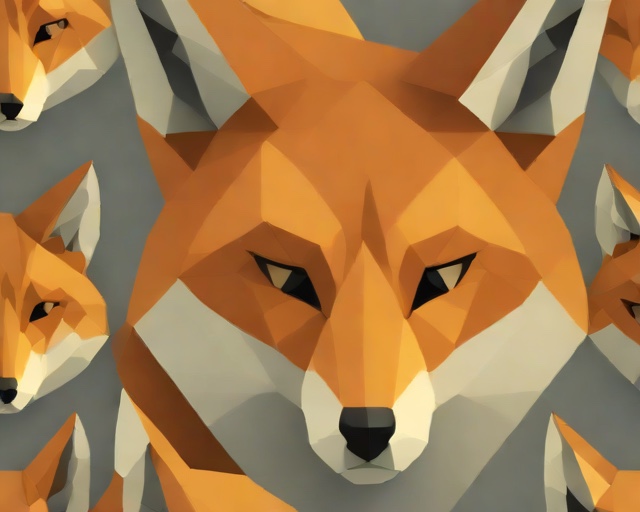
Category: Pets